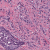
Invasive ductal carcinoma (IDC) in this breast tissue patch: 1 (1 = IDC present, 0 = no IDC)